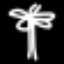
Label: palm tree